Question: I would like to make a simple Android game where a large background image is displayed and some other images are displayed in specific locations over it, where the other images may be clickable.
Here's a quick sample image of what I'm talking about:

The user should be able to tap the soccer player or the moose (ah, the classic "soccer player moose problem"!)
How should I render this screen (which layouts and views?) so the user can interact with it and it will scale properly on different devices?
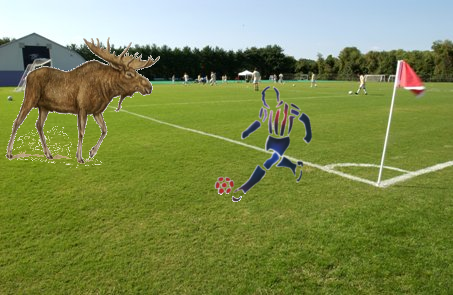
Answer: I would use a RelativeLayout.
You can set the you background image to the layout (fill_parent for height and width).
You can then put your ImageViews, containing your moose and soccer player down on the layout relative to the top or sides of the sceen, or relative to each other (making sure to specify "dp" units for everything). Set the backgrounds of your ImageViews to be transparent, and there won't be a bounding box problem (and/or you can also set your ImageViews alignment to be relative to each other, ensuring they don't overlap).
I think this is the simplest way to do this - it is then super easy to attach onClickListener to your ImageViews in your Activity, and you are done.
This type of layout will work the same on all devices and screen sizes.
There are some small gotcha's with RelativeLayouts, but they are pretty simple once you get into them, and provide fast rendering (since the view hierarchy is usually shallow). Good Luck.